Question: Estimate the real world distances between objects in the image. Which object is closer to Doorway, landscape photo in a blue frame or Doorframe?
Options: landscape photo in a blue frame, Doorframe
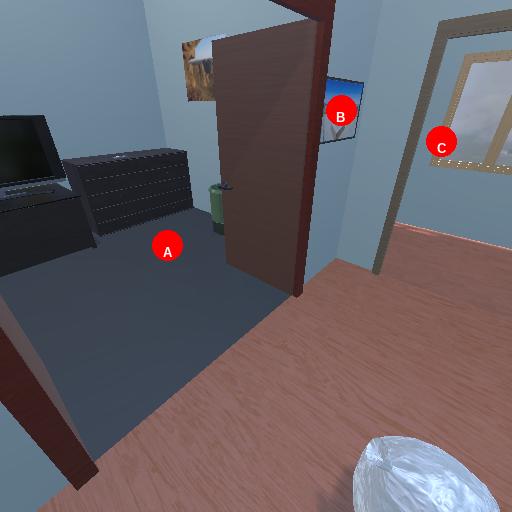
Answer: landscape photo in a blue frame